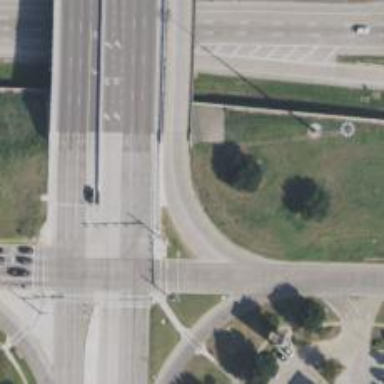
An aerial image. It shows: Secondary link road crossing over bridge.